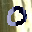
Label: 0